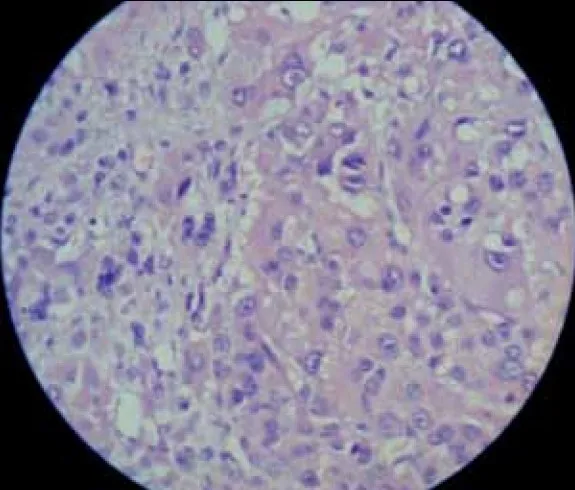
Marked nuclear pleomorphism, tumor giant cells and high mitotic figures (high magnification).
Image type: pathology (immunostaining)